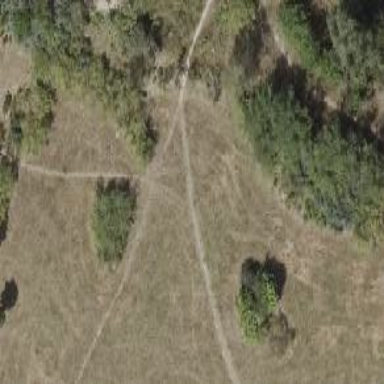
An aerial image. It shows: Grass path.